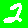
Digit: 2